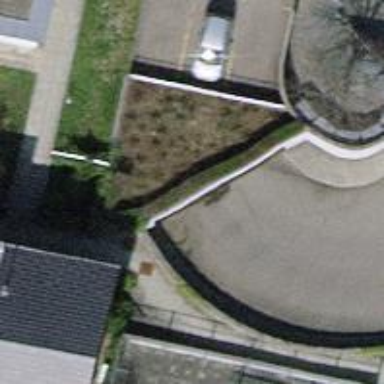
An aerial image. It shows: Parking area with pebblestone surface.